Question: Is there a toolbox object that is like a listbox but each individual item can have a different font colour? I'm trying to make a mod manager of sorts and want to grey out the text for those mods that are uninstalled.

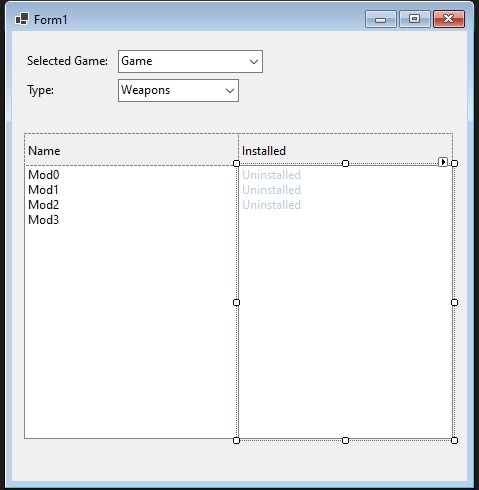
Answer: Try this:
'''
private void listBox1_DrawItem(object sender, DrawItemEventArgs e)
{
e.Graphics.DrawString(Convert.ToString(listBox1.Items[e.Index]), new Font("Aerial", 8), Brushes.Gray, new Point(0, 0));
e.DrawFocusRectangle();
}
'''
For this to work, change the DrawMode of the Listbox to OwnerDrawFixed.
Also, if you want to select an item in a combobox, try something like this:
'''
comboBox1.SelectedIndex = 0;
'''